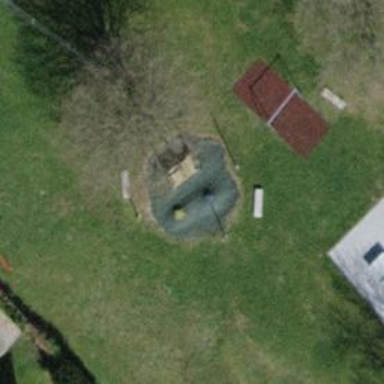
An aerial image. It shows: Playground with various play structures.